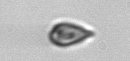
Label: Cryptophyta